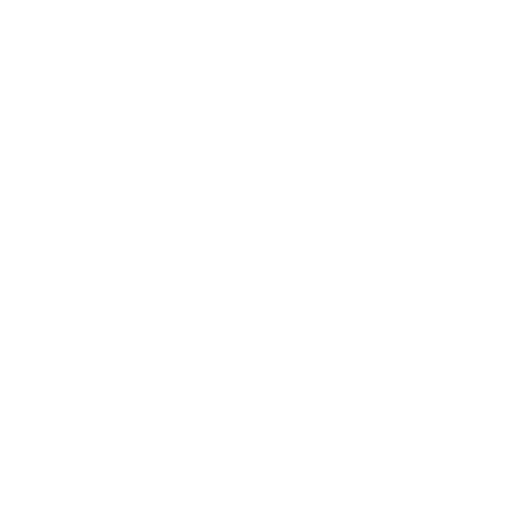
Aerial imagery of island in Hawaii named Northwestern Hawaiian Islands containing only unknown